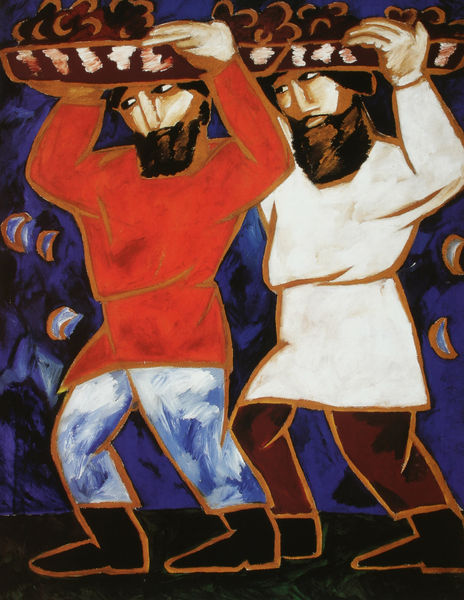
Titel: Bauern
Künstler: Natal'ya Goncharova
Standort: St. Petersburg
Institution: Russisches Museum
Schlagwörter: blau, himmel, kopf, mann, weiß, braun, männer, nacht, raum, schwarz, rot, fest, ornament, bart, bärte, hemd, hose, diener, tablett, teller, tragen, hände, gehen, boden, gewand, gewänder, kontrast, früchte, beine, füße, schuhe, hosen, hemden, körbe, last, russland, flächen, modern, essen, duktus, korb, mond, tablet, orient, minimalistisch, kontur, sterne, schraffur, stiefel, speisen, schuh, festmahl, mahl, pinselduktus, servieren, weintrauben, bran, platten, könige, schüsseln, russen, koch, ware, horizint, bringen, kindlich, gaben, monde, sichelmond, alibaba, köche